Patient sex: M
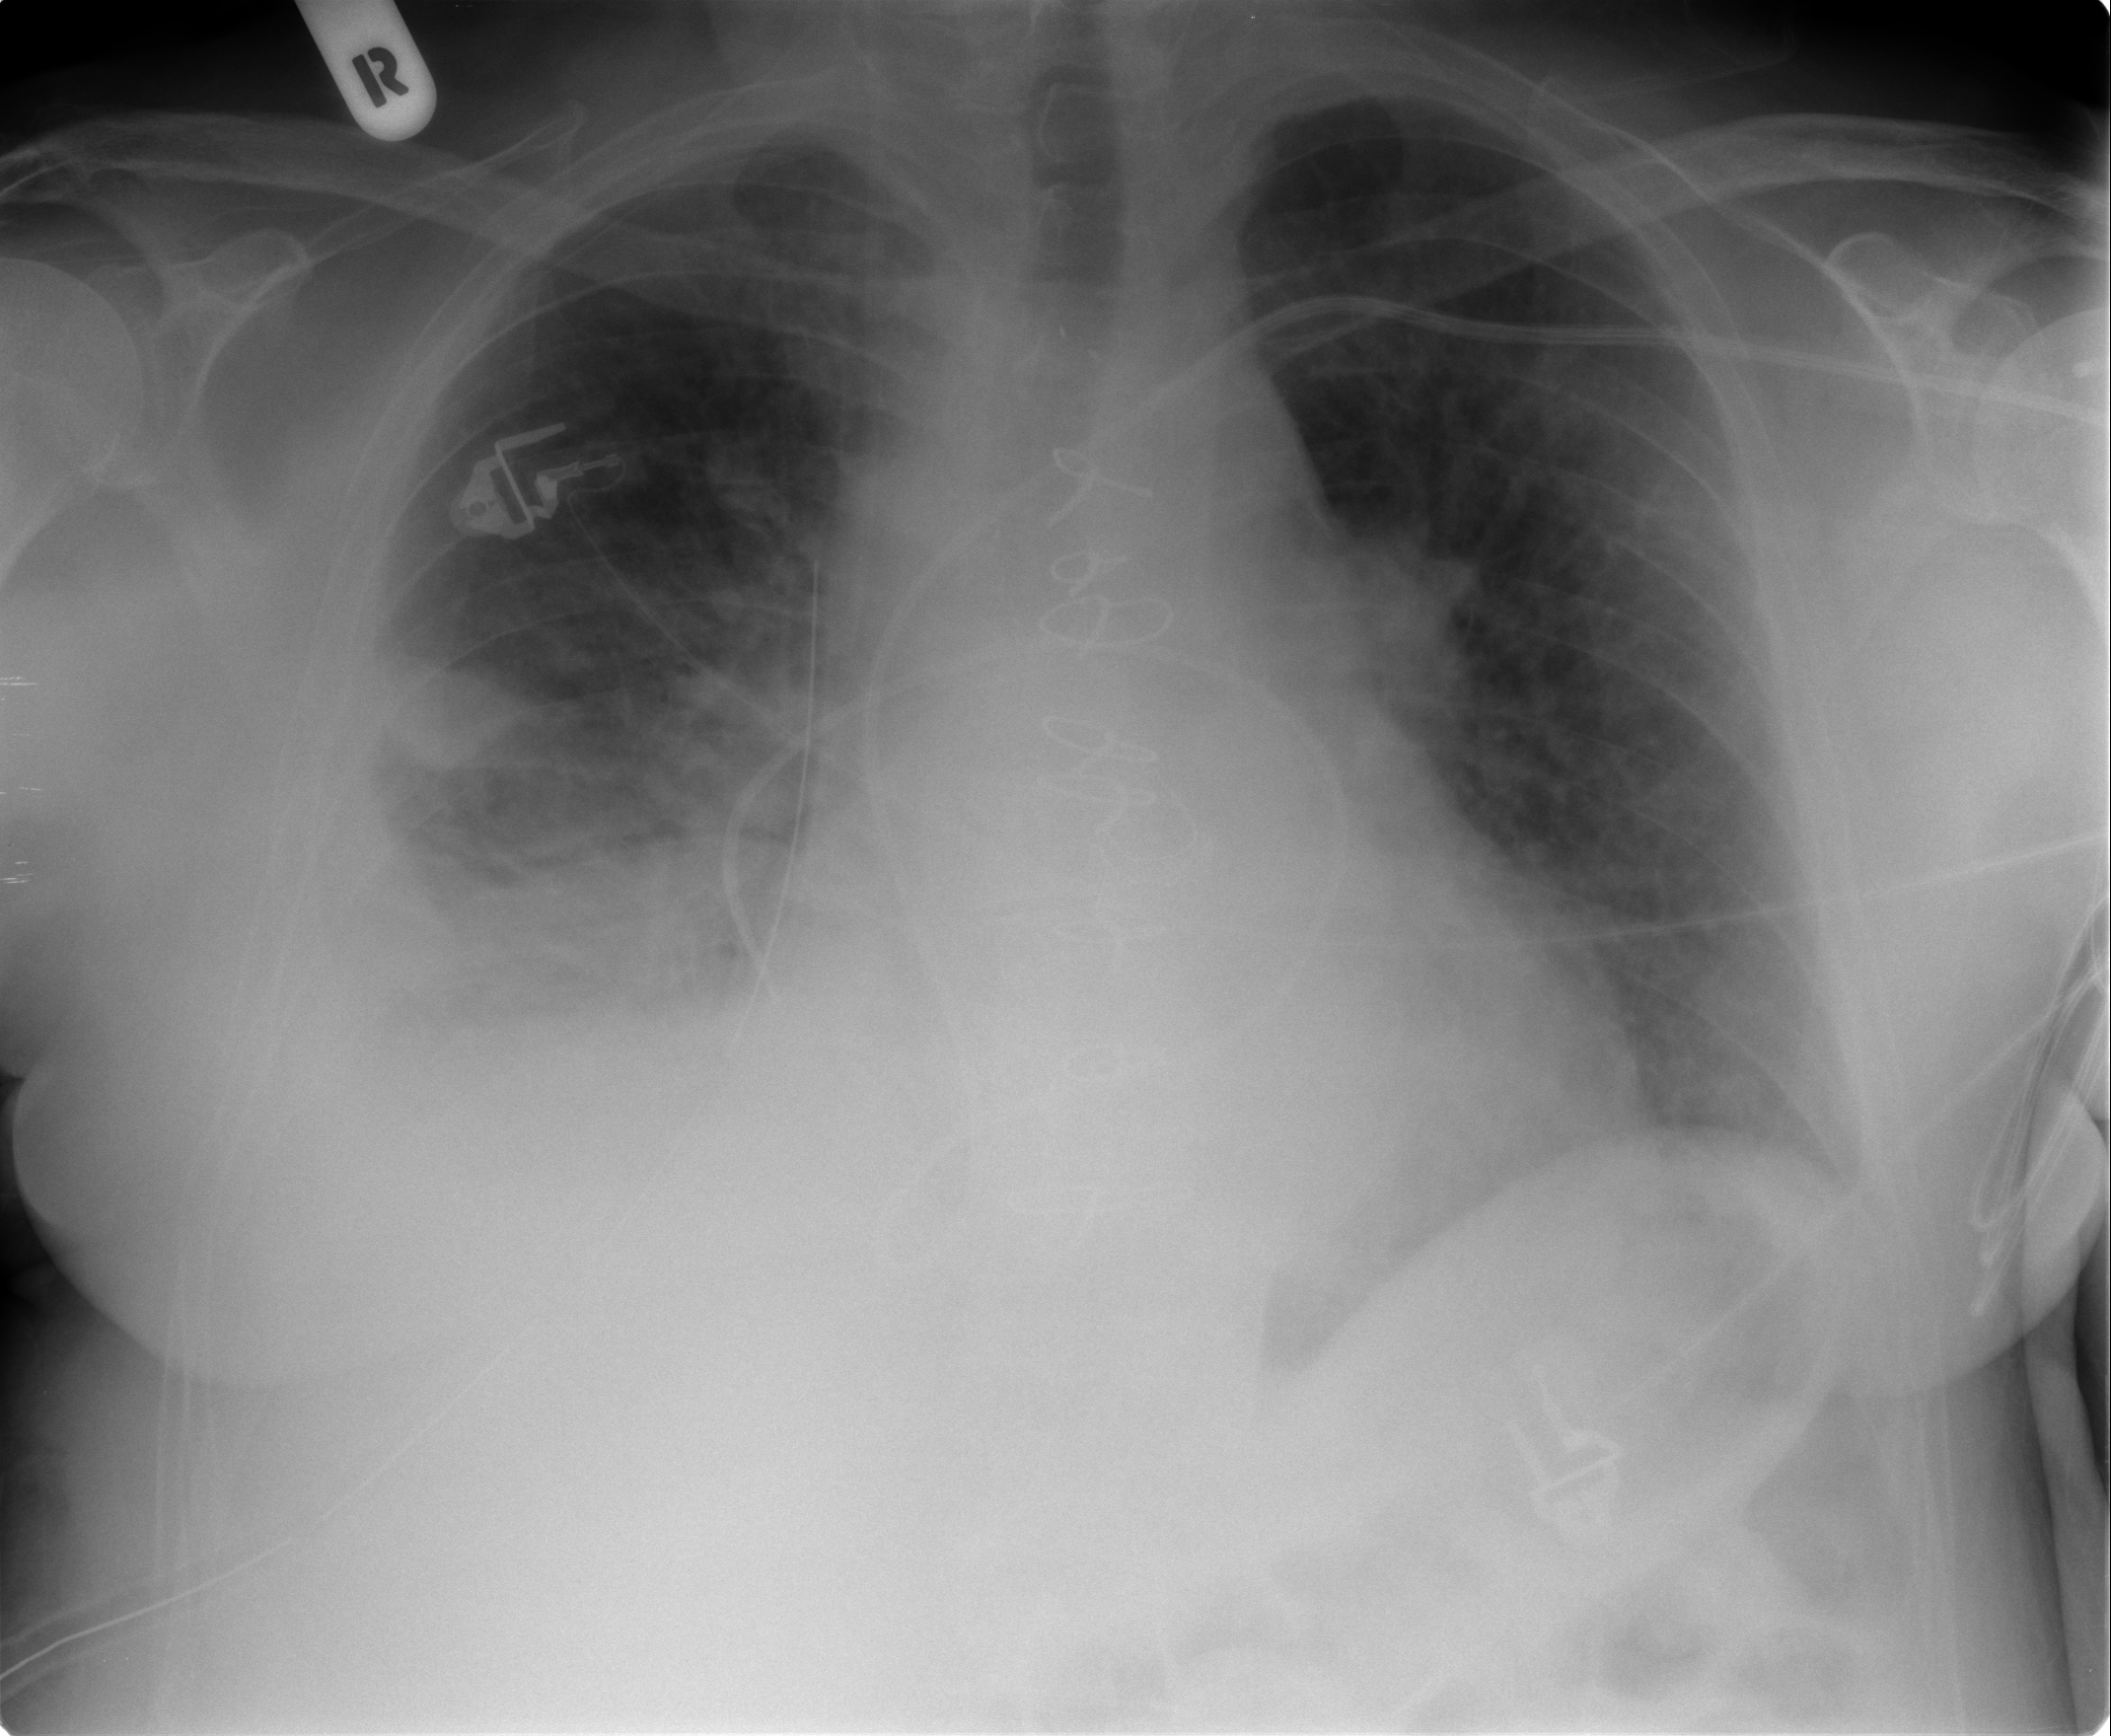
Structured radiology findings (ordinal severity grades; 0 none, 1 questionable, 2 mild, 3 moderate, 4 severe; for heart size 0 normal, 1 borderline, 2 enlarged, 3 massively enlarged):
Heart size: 2
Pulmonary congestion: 2
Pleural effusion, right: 2
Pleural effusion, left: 0
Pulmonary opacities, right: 2
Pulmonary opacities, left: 0
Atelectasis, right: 3
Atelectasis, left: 1